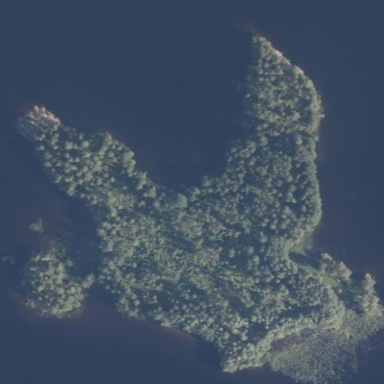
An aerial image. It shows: Island covered with woodland.